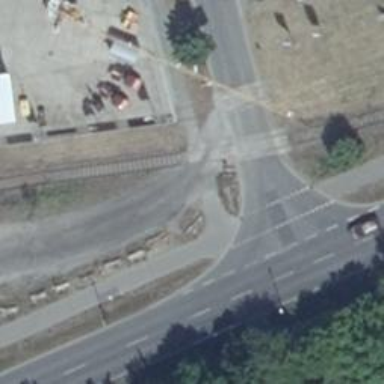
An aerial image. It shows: Railway crossing.